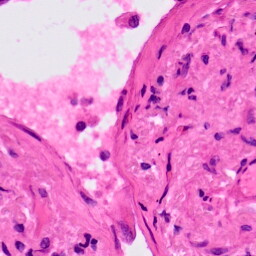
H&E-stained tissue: Lung